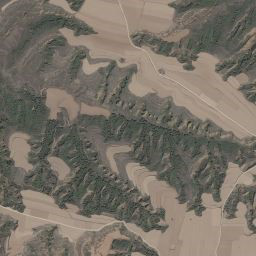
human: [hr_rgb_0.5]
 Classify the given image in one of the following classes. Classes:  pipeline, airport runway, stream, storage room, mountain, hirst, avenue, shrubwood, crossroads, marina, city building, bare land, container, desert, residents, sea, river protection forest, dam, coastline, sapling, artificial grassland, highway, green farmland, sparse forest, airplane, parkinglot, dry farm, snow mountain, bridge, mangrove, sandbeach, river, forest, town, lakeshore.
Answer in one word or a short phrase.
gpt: mountain